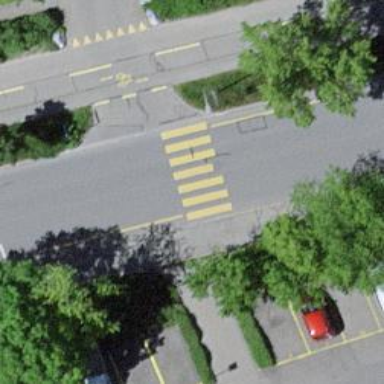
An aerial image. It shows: Uncontrolled road crossing.